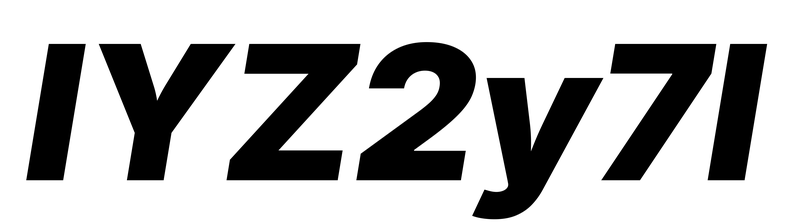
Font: Inter-Italic_Black_Italic